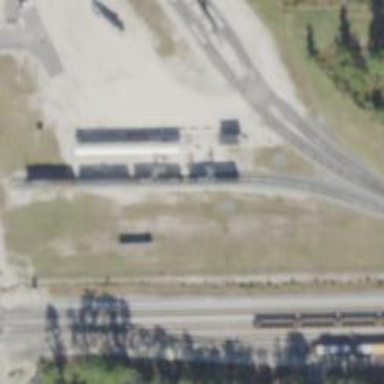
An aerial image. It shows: Loading rack for railways.